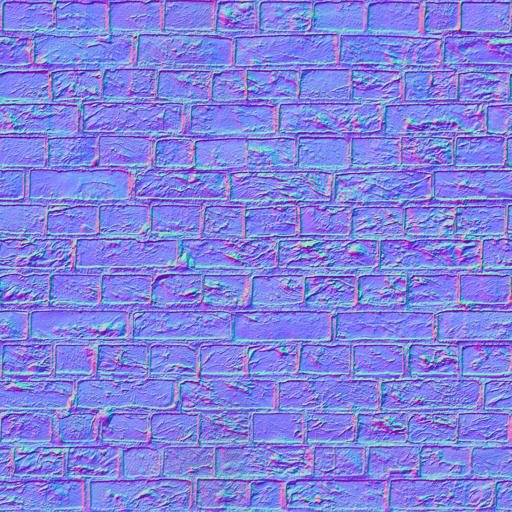
brick bricks old red vintage wall